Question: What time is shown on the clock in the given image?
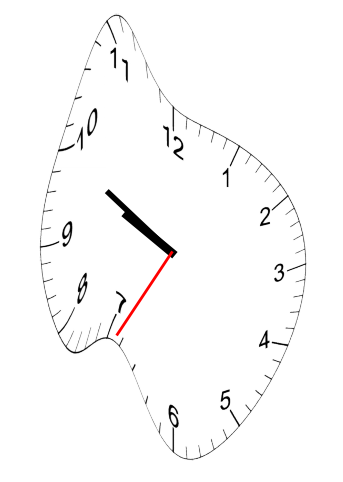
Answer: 09:49:35